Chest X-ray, AP view. Patient: 65 years old, sex M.
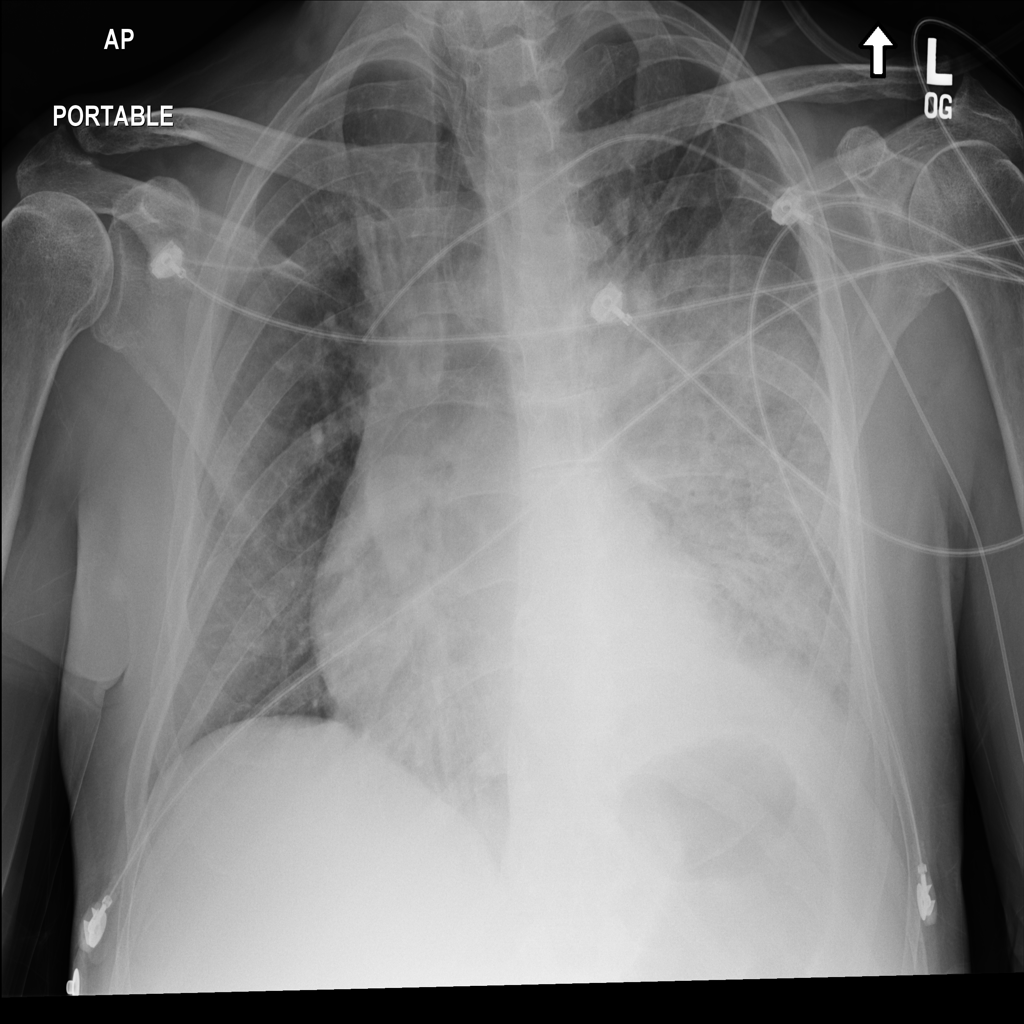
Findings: Effusion, Infiltration, Mass